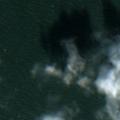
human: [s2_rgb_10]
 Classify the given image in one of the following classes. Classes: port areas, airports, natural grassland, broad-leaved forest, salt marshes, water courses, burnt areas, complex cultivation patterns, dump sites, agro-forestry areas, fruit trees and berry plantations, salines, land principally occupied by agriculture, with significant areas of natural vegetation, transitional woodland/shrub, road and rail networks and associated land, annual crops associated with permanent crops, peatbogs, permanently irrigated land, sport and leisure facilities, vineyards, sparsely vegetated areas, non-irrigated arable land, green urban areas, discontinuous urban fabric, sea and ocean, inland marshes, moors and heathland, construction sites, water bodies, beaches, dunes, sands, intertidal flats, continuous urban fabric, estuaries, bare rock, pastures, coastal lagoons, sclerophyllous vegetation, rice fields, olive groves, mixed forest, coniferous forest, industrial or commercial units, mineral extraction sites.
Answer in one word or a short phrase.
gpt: sea and ocean